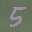
Label: 5